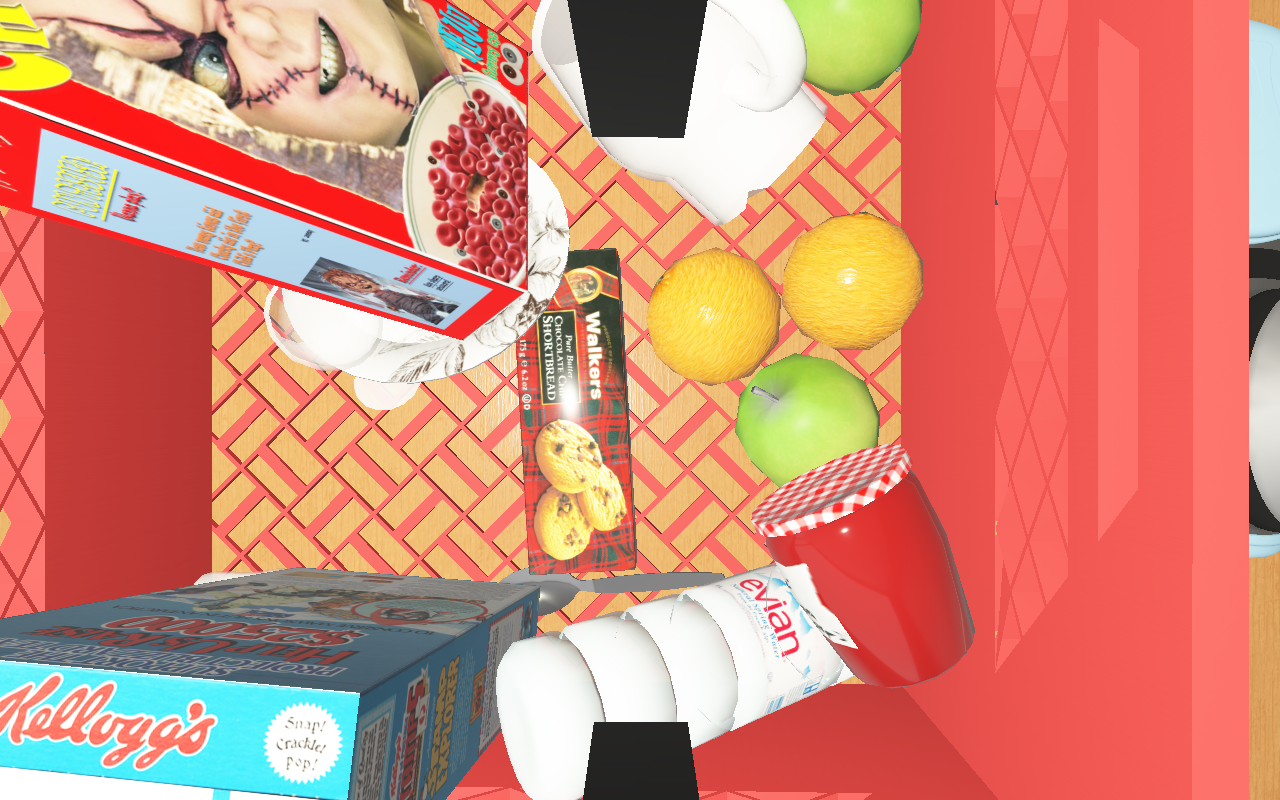
Objects in the scene:
water bottle
apple
apple
orange
orange
jam jar
cereal box
cereal box